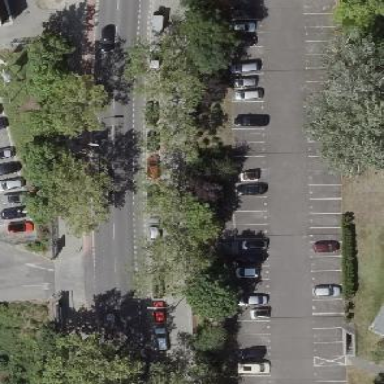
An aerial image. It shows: Parking area with surface.